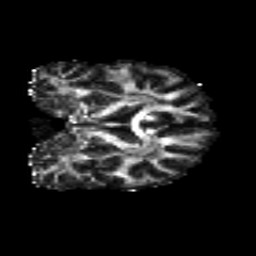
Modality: FA
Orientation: coronal
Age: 30
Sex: female
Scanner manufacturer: siemens
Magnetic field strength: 3 T
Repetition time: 8.8 s
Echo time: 0.085 s